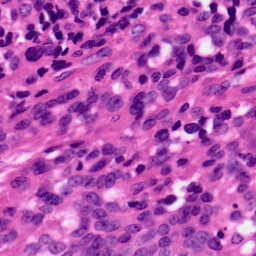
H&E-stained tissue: Ovarian